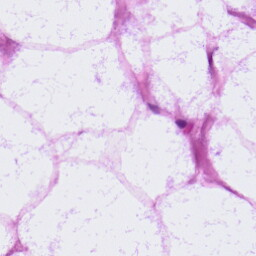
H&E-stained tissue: LymphNode